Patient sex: M
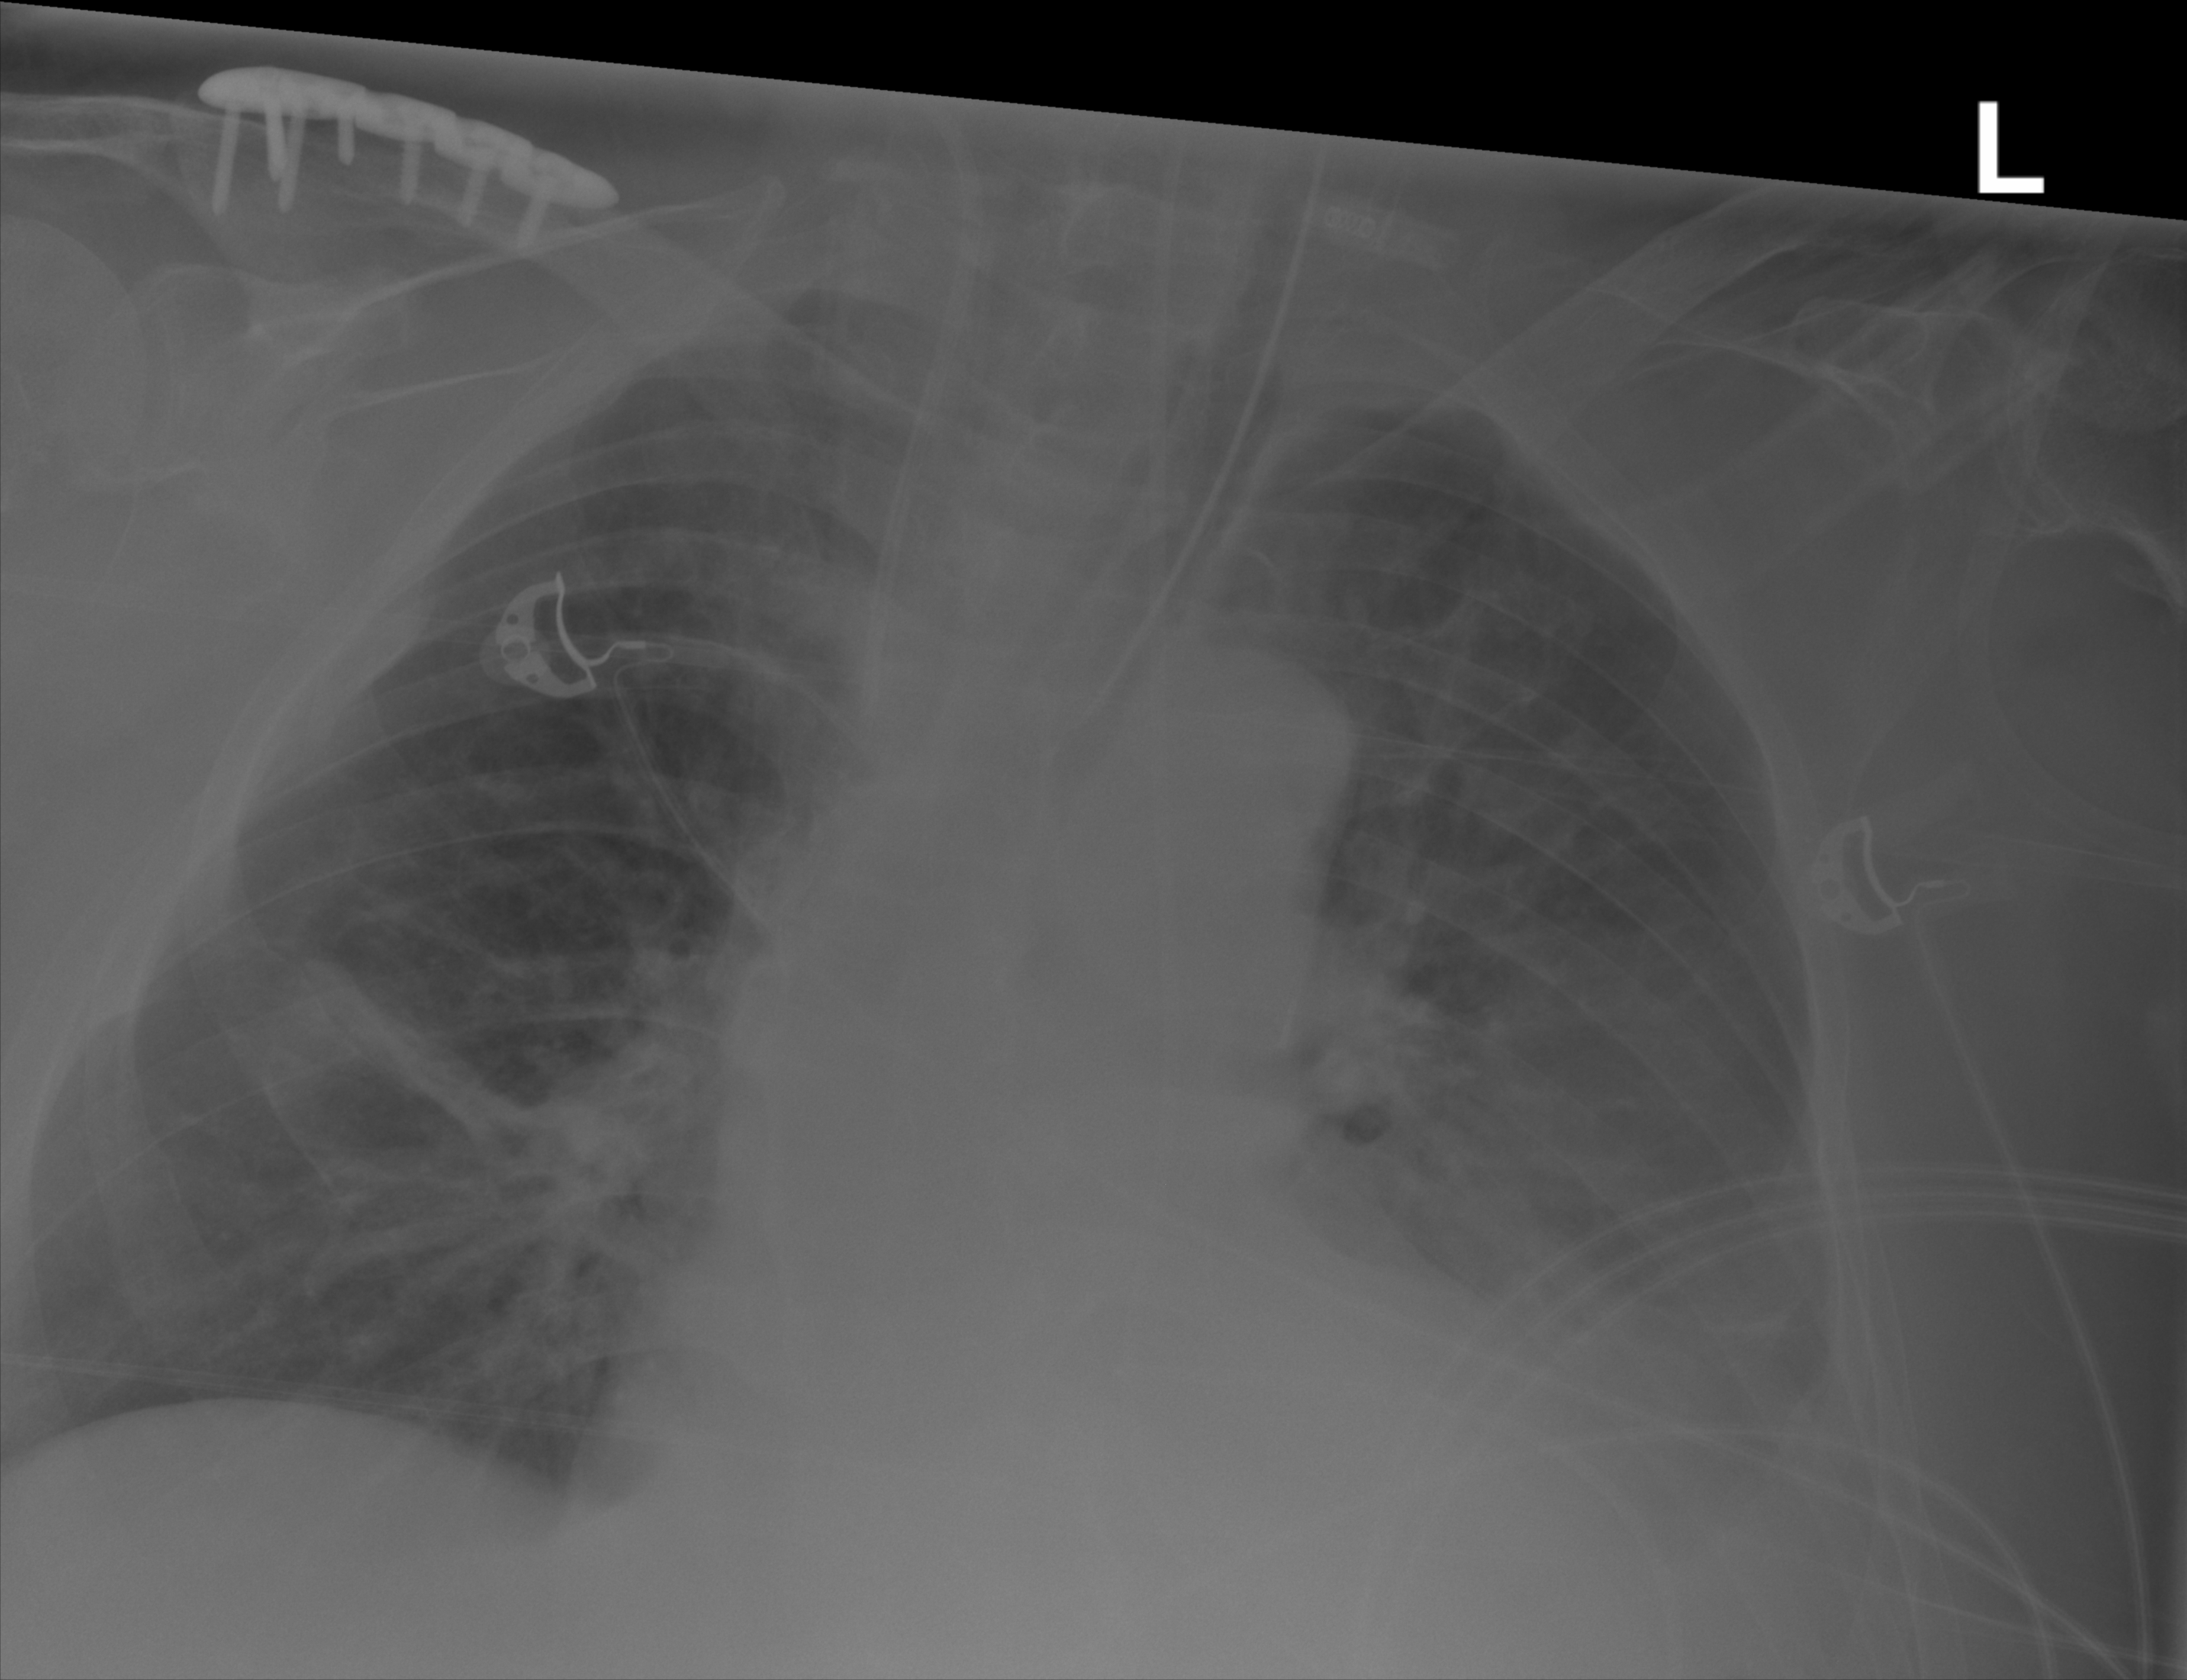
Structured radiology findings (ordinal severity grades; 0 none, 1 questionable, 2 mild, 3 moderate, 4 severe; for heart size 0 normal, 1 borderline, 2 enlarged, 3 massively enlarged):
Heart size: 2
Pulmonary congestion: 2
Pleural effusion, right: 0
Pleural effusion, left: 3
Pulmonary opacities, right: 0
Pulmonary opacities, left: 0
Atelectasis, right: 0
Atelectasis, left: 2